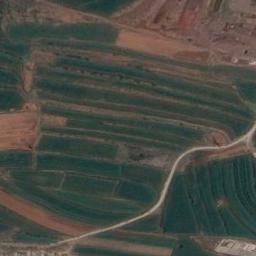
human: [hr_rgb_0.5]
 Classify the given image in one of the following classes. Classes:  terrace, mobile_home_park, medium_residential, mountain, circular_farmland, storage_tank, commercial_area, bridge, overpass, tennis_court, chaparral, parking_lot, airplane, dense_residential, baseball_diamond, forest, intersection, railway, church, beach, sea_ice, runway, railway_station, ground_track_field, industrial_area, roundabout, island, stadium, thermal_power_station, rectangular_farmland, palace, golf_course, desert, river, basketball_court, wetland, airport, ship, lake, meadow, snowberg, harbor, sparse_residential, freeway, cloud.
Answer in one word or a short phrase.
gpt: terrace